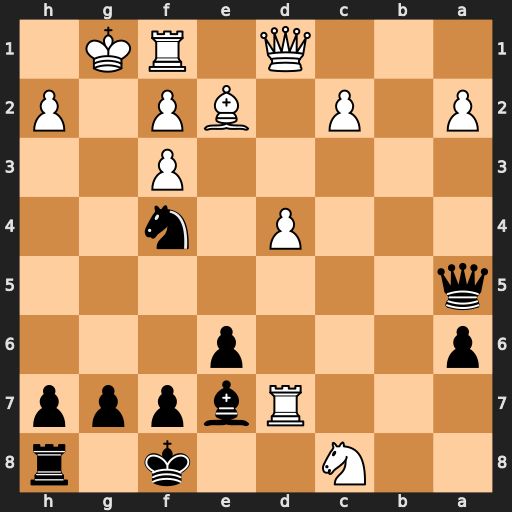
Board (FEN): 2N2k1r/3Rbppp/p3p3/q7/3P1n2/5P2/P1P1BP1P/3Q1RK1
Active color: b
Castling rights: -
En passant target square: -
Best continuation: Qg5+ Kh1 Qg2#